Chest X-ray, PA view. Patient: 63 years old, sex M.
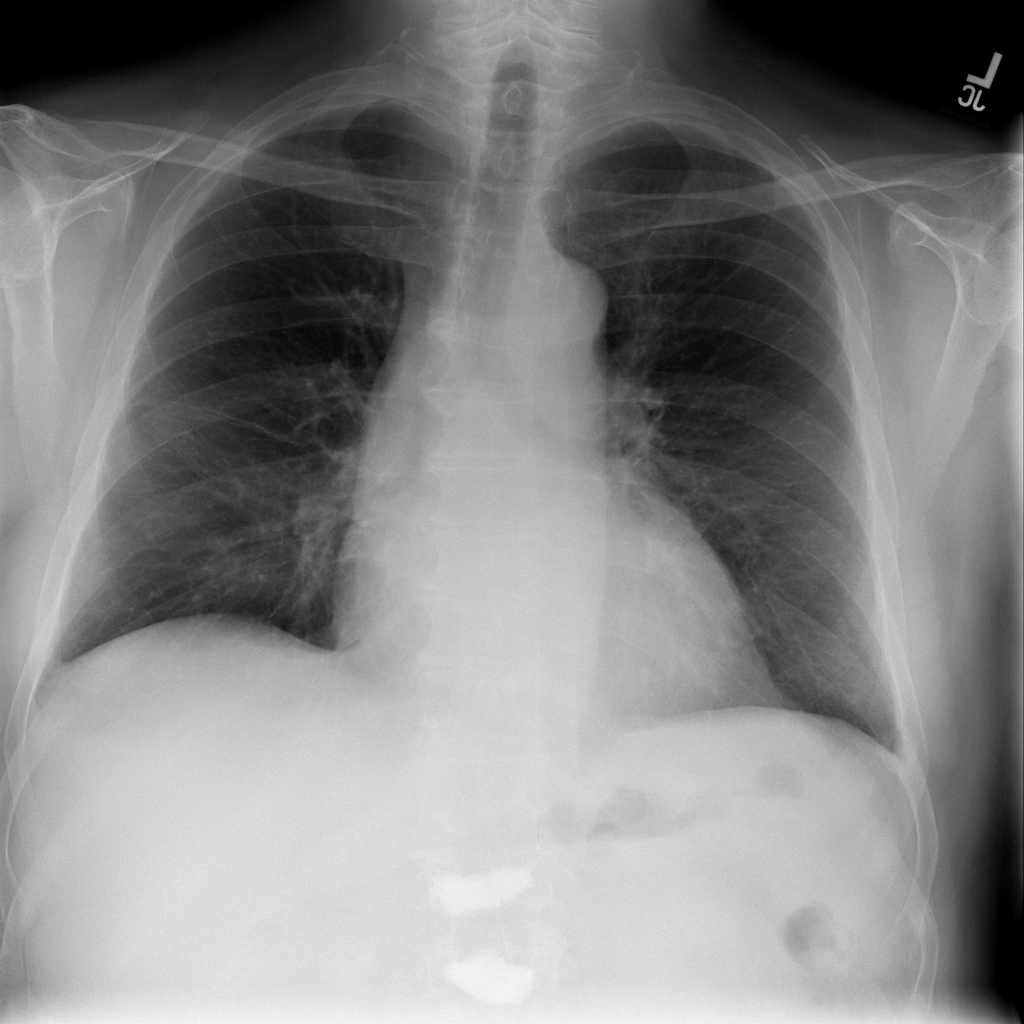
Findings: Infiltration